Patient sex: M
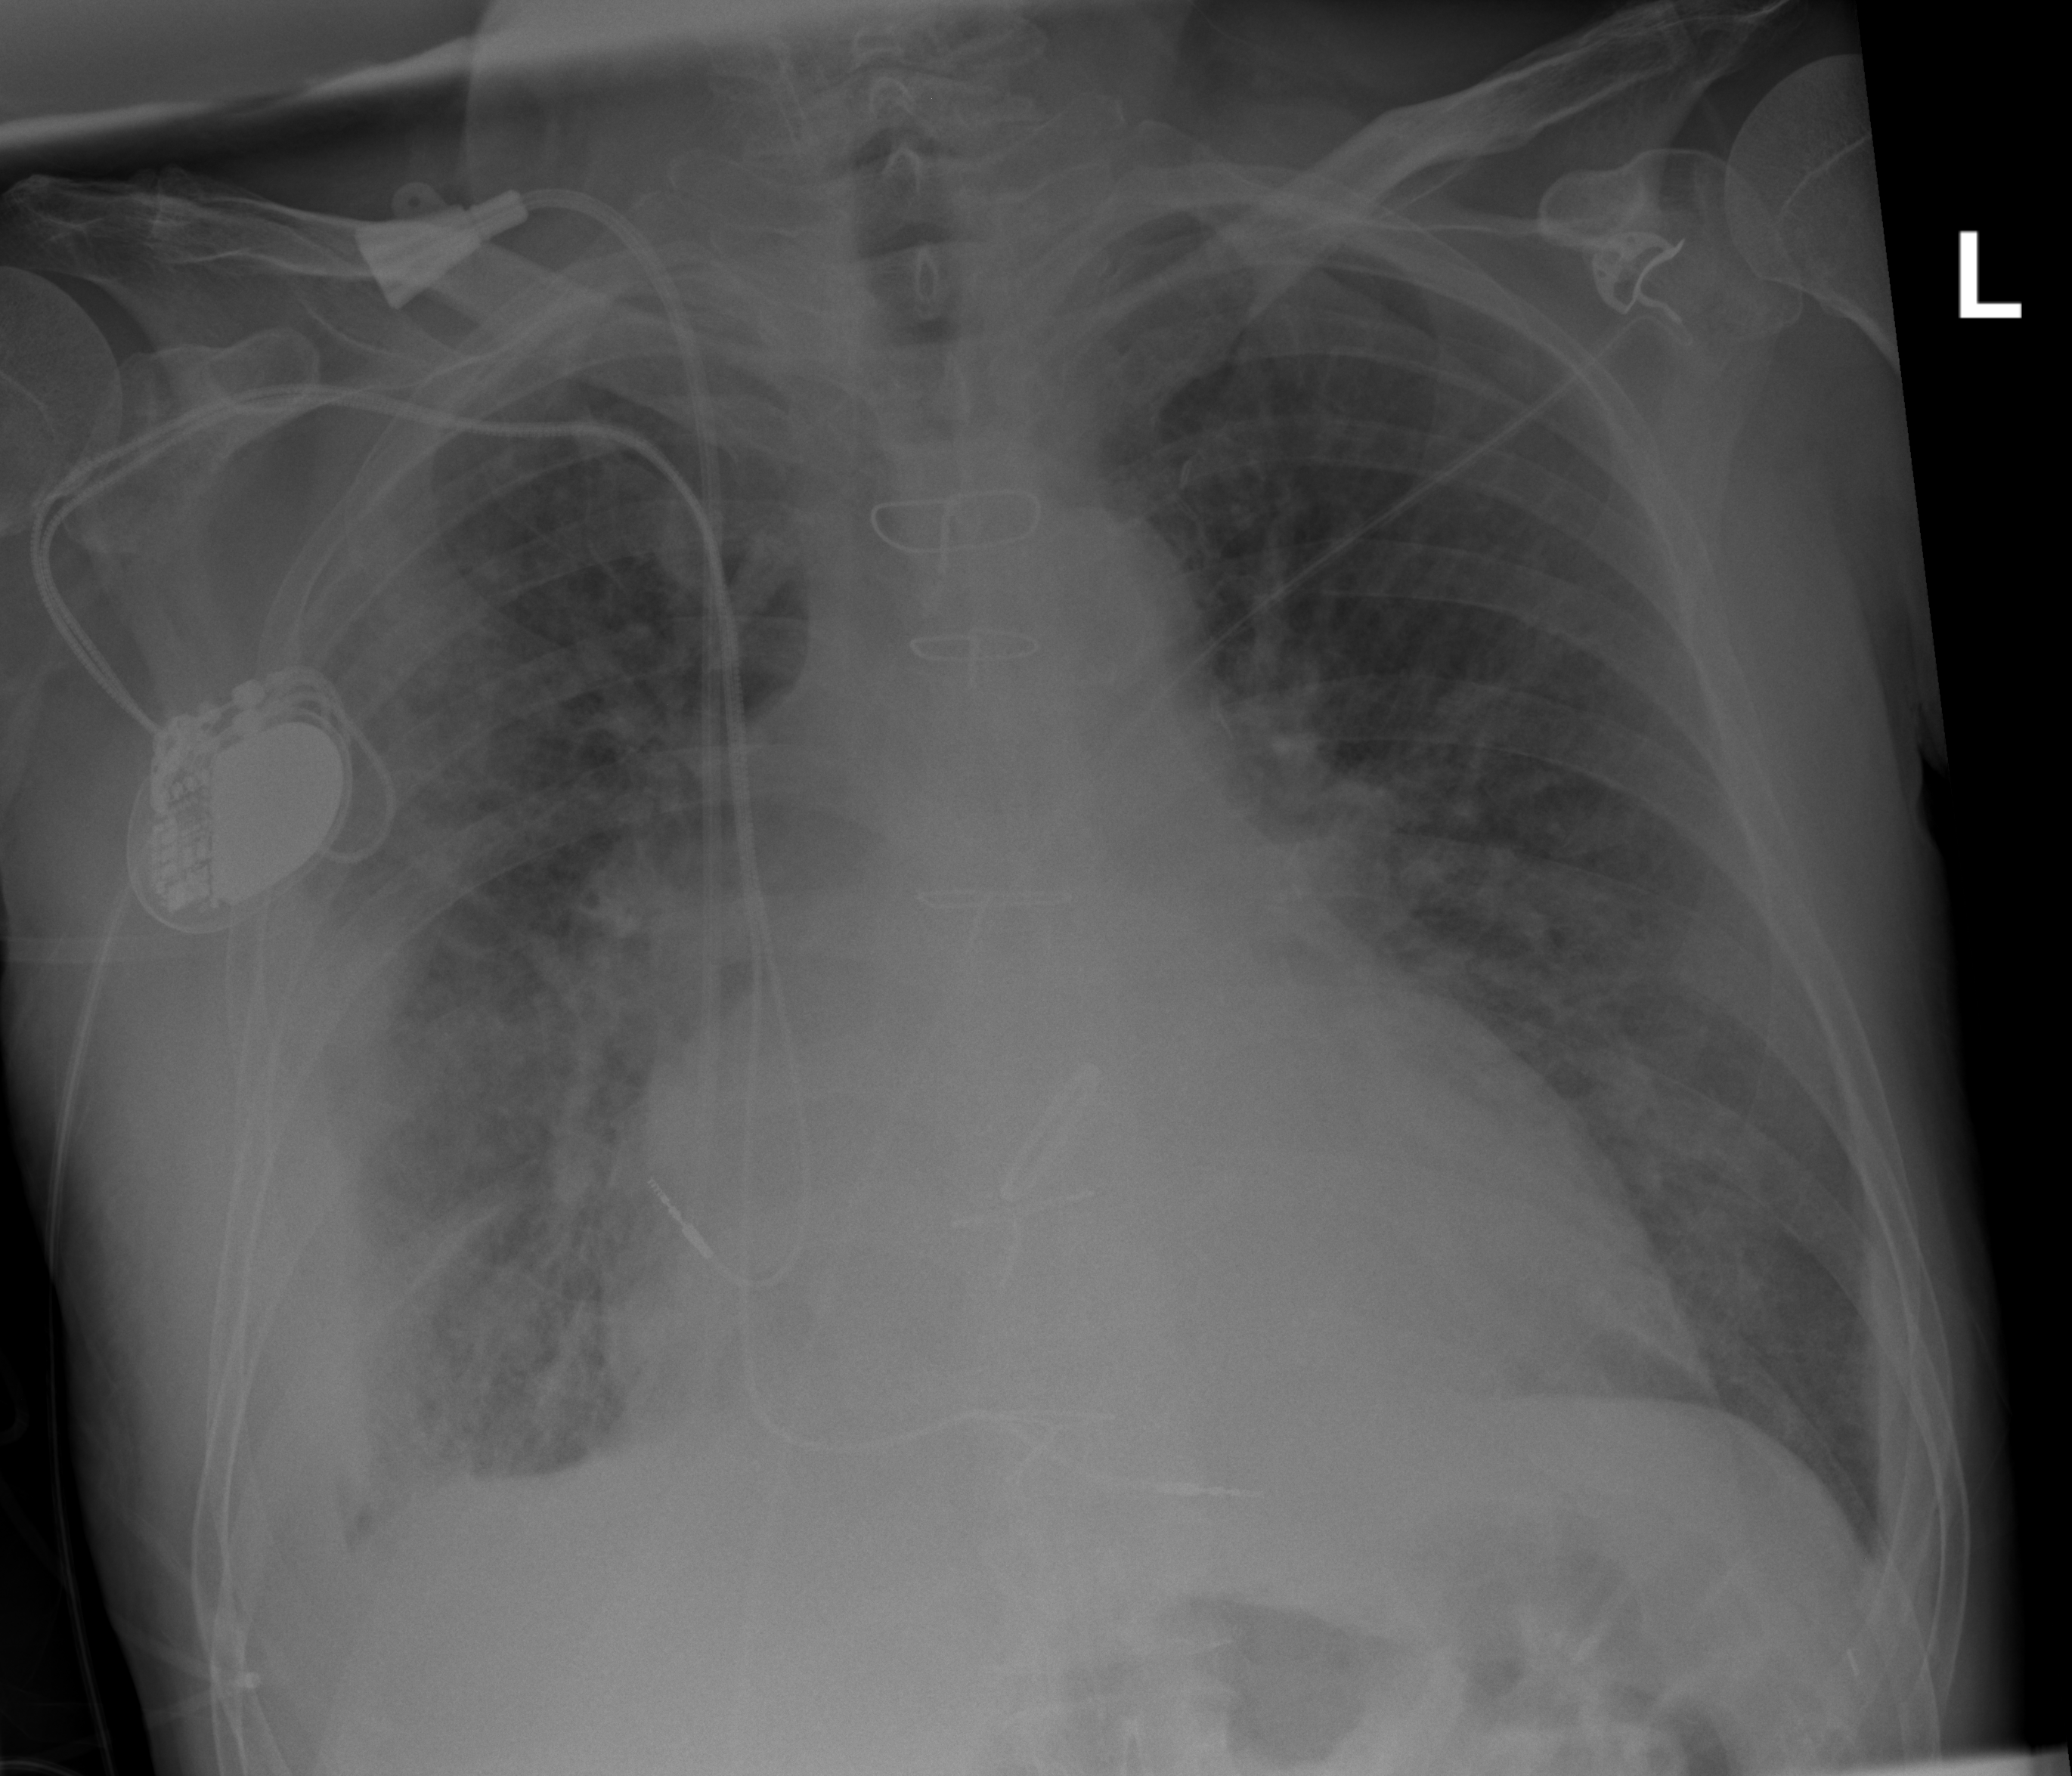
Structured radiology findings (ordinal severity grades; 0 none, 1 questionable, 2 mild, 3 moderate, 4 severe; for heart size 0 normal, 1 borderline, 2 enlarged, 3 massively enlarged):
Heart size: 3
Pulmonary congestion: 2
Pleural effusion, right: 3
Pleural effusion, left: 0
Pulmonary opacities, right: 3
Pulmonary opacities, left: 2
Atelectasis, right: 3
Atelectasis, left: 0